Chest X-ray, PA view. Patient: 26 years old, sex F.
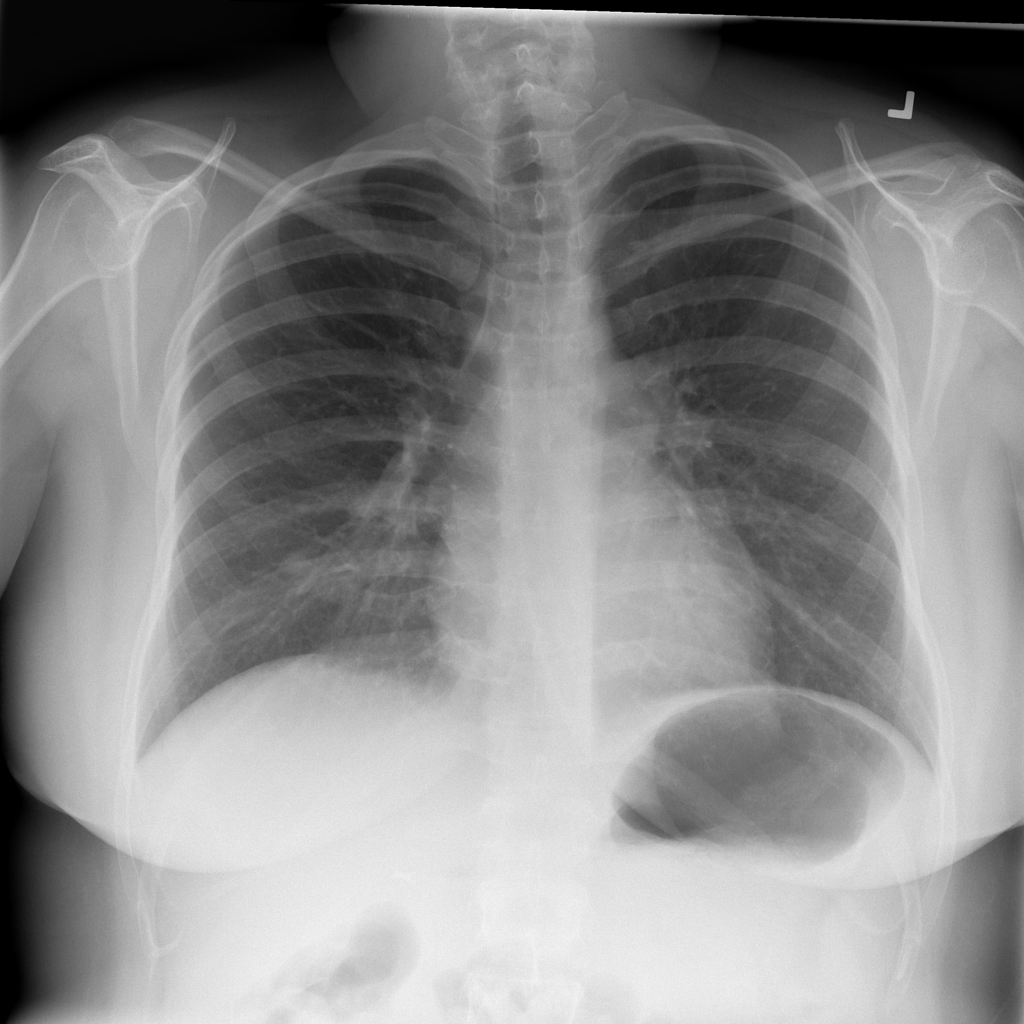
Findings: No Finding